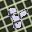
Label: 8